Question: In my page, an additional space or box is generated automatically in IE...But it is working fine in other browsers...I dont know what is the reason for this...I have attached the screenshot...
In the screenshot, you can find a small space or box...That is the one which is generated automatically...

My code :
'''
<s:form name="CompanyInformationForm" action="CompanyInformation" method="post" enctype="multipart/form-data">
<span class="headerLabelText"> <s:text name="companyInformation"></s:text>
</span>
<br/><br/>
<table summary="header data for Company Information text table">
<caption class="captionHide">Company Information</caption>
<tr>
<th scope="row" align="left" headers="companyinfoheader1"><span class="paragraphText">
<s:property value="%{companyinfoheader1}"/></span></th>
</tr>
<tr>
<td headers="companyinfoheader2"><span class="paragraphText">
<s:property value="%{companyinfoheader2}"/></span></td>
</tr>
</table>
<fieldset style="display:block;">
<table class="mi360Field" width="100%" summary="Upload Issuer File table">
<caption class="captionHide">Upload Issuer</caption>
<tr>
<th scope="row" align="left" width="50%" headers="uploadIssuerTemplate">
<span>
<span class="purpleHeaderText"> <s:text name="uploadIssuerTemplate"></s:text></span>
</span><br/><br/>
<table summary="provider directory file upload table">
<caption class="captionHide">Upload File</caption>
<tr>
<td headers="issuerFileType">
<span class="headerLabelText"> <s:property value="%{issuerFileType}"/> : </span></td>
<td headers="fileTypeID"><s:select cssClass="selectBox" name="documentUtilDTO.fileTypeID" title="issuer file type" list="fileType" listKey="key" listValue="value"
titleKey="fileType" label="%{issuerFileType}" title="fileType"
style="width:225px" styleId="newPageMessageType">
</s:select></td>
</tr>
<tr><th scope="row" align="left"></th></tr>
<tr><td headers="uploadissuerFile">
<span class="headerLabelText"> <s:text name="uploadissuerFile"></s:text>
</span></td>
<td headers="fileData"><div class="fileinputs"><s:file name="documentUtilDTO.fileData" label="test" title="test" tooltipIconPath="../../KY/images/common/buttons/uploadBtn.png" title = "Browse" tooltip="Browse..." size="20" cssClass="file" /></div></td>
</tr>
<tr>
<td></td>
<td><s:a href="#" accesskey="u" onclick="submitForm('UploadCompanyInformation')"><img id="uploadBtn" src="../../KY/images/common/buttons/uploadBtn.png" alt="upload" style="border: none;" /></s:a></td>
</tr>
</table>
</th>
</tr>
</table>
<br></br>
<div id="divDocuments" style="height:auto;overflow-y:auto;border: none;">
<br />
<s:form>
<s:url id="downloadCompanyinfoDOC" action="downloadCompanyinfoDOC" > </s:url>
<display:table export="false" id="data" class="displayTableBorder" style="width:70%;" name="listCmpInfDto" uid="fileDetails" rules="rows" requestURI="CompanyInformation" pagesize="3" summary="Company Information list">
<display:setProperty name="paging.banner.placement" value="bottom" />
<display:setProperty name="basic.empty.showtable" value="true" />
<display:setProperty name="paging.banner.onepage" value="" />
<display:setProperty name="paging.banner.no_items_found" value="" />
<display:setProperty name="paging.banner.one_item_found" value="" />
<display:setProperty name="paging.banner.all_items_found" value="" />
<display:setProperty name="paging.banner.some_items_found" value="" />
<display:setProperty name="paging.banner.page.separator" value=" " />
<display:setProperty name="paging.banner.group_size" value="5" />
<display:caption media="html" class="captionHide">document List</display:caption>
<display:setProperty name="paging.banner.full" value='<p><span id="hix-pagination"><span> <a id="doublePrevCompany" class="prev" href="{1}">&#9668;&#9668;</a> <a id="singlePrevCompany" class="prev" href="{2}">&#9668;</a> {0} <a id="singleNextCompany" class="next" href="{3}">&#9658;</a> <a id="doubleNextCompany" class="next" href="{4}">&#9658;&#9658; </a></span></span></p>' />
<display:setProperty name="paging.banner.first" value='<p><span id="hix-pagination"><span> <a id="doublePrevCompany" class="prev" href="{1}">&#9668;&#9668;</a> <a id="singlePrevCompany" class="prev" href="{2}">&#9668;</a> {0} <a id="singleNextCompany" class="next" href="{3}">&#9658;</a> <a id="doubleNextCompany" class="next" href="{4}">&#9658;&#9658; </a></span></span></p>' />
<display:setProperty name="paging.banner.last" value='<p><span id="hix-pagination"><span> <a id="doublePrevCompany" class="prev" href="{1}">&#9668;&#9668;</a> <a id="singlePrevCompany" class="prev" href="{2}">&#9668;</a> {0} <a id="singleNextCompany" class="next" href="{3}">&#9658;</a> <a id="doubleNextCompany" class="next" href="{4}">&#9658;&#9658; </a></span></span></p>' />
<display:column property="fileType" scope="colgroup" title="${documentFileType}" sortable="true" headerClass="hixTableHeader" class="displayTagtd" style="width: 10%;text-align: center;" media="html" />
<display:column property="fileName" scope="colgroup" url="${downloadCompanyinfoDOC}" sortable="true" paramProperty="companyDocID" paramId="documentUtilDTO.documentId" title="${documentFileName}" headerClass="hixTableHeader" class="displayTagtd" style="width: 10%;text-align: center;"/>
<display:column property="creationDate" scope="colgroup" title="${uploadDate}" sortable="true" headerClass="hixTableHeader" class="displayTagtd" style="width: 10%;text-align: center;" />
<display:column property="createdBy" scope="colgroup" title="${uploadBy}" sortable="true" headerClass="hixTableHeader" class="displayTagtd" style="width: 10%;text-align: center;" />
</display:table>
<br></br>
<table style="width:70%; overflow-y:auto;border: none;" summary="button section">
<caption class="captionHide" >button section</caption>
<tr>
<th scope="row" width=50% align="left"><s:a href="#" accesskey="c" onclick="submitForm('IssuerHome')"><img id="cancelBtn" src="../../KY/images/common/buttons/closeBtn.png" alt="close" style="border: none;" /></s:a></th>
</tr>
</table>
<br/>
<br/>
<br/>
</s:form>
</div>
</fieldset>
<span style="display:none"><s:submit/></span>
</s:form>
'''
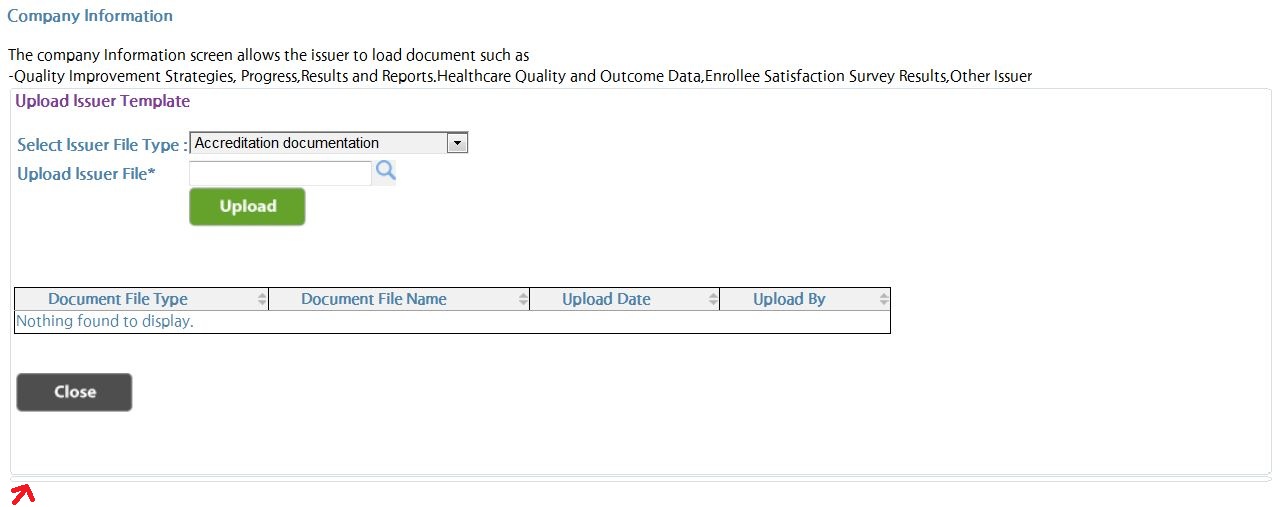
Answer: The three < br / > after the last table may be the cause of this if your fieldset is set to block.
Also as a side issue, you have nested forms which is not really allowed in HTML prior to v5. IE will probably have trouble trying to render these properly.
## Update
As per the comments , the issue was nested forms